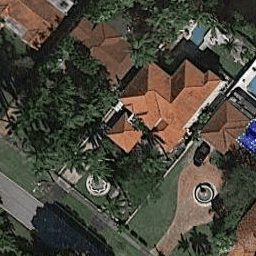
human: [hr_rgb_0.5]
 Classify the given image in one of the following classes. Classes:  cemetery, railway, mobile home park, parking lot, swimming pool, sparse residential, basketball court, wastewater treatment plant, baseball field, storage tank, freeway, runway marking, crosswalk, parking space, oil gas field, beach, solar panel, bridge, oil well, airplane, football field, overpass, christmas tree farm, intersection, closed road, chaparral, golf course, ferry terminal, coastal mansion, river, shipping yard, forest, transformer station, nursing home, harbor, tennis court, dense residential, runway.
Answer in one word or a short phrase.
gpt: coastal mansion